Question: I'm looking for a FREE JavaScript multiple lines chart graph , like this :

One that I can use for commercial use .
I've looked in JqPlot documentation <URL> , but didn't find something like that .
Can anyone direct me to a FREE JS multiple lines chart graph that I can use ?
Thanks
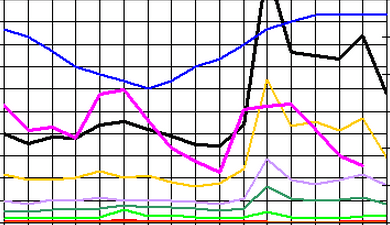
Answer: You can also use Google Chart
here is <URL>
'''
google.load('visualization', '1.1', {packages: ['line']});
google.setOnLoadCallback(drawChart);
function drawChart() {
var data = new google.visualization.DataTable();
data.addColumn('number', 'Day');
data.addColumn('number', 'Guardians of the Galaxy');
data.addColumn('number', 'The Avengers');
data.addColumn('number', 'Transformers: Age of Extinction');
data.addRows([
[1, 37.8, 80.8, 41.8],
[2, 30.9, 69.5, 32.4],
[3, 25.4, 57, 25.7],
[4, 11.7, 18.8, 10.5],
[5, 11.9, 17.6, 10.4],
[6, 8.8, 13.6, 7.7],
[7, 7.6, 12.3, 9.6],
[8, 12.3, 29.2, 10.6],
[9, 16.9, 42.9, 14.8],
[10, 12.8, 30.9, 11.6],
[11, 5.3, 7.9, 4.7],
[12, 6.6, 8.4, 5.2],
[13, 4.8, 6.3, 3.6],
[14, 4.2, 6.2, 3.4]
]);
var options = {
chart: {
title: 'Box Office Earnings in First Two Weeks of Opening',
subtitle: 'in millions of dollars (USD)'
},
width: 900,
height: 500
};
var chart = new google.charts.Line(document.getElementById('linechart_material'));
chart.draw(data, options);
}
'''
'''
<!DOCTYPE html>
<html>
<head>
<script type="text/javascript" src="https://www.google.com/jsapi"></script>
<script type="text/javascript">
</script>
</head>
<body>
<div id="linechart_material"></div>
</body>
</html>
'''
Help Link <URL>